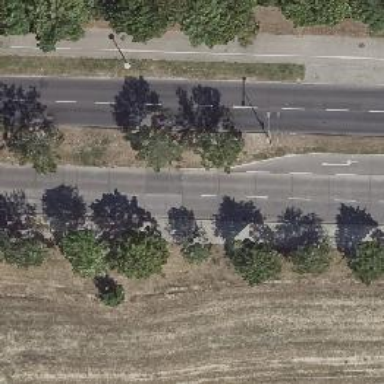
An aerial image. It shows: Beautiful avenue lined with deciduous broadleaved trees.